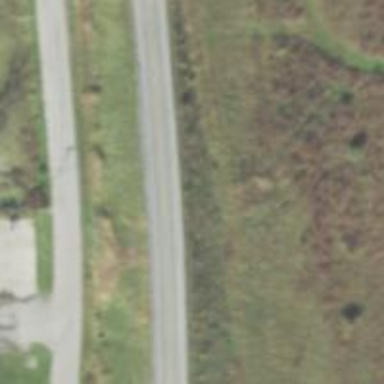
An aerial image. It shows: Tertiary road with embankment.